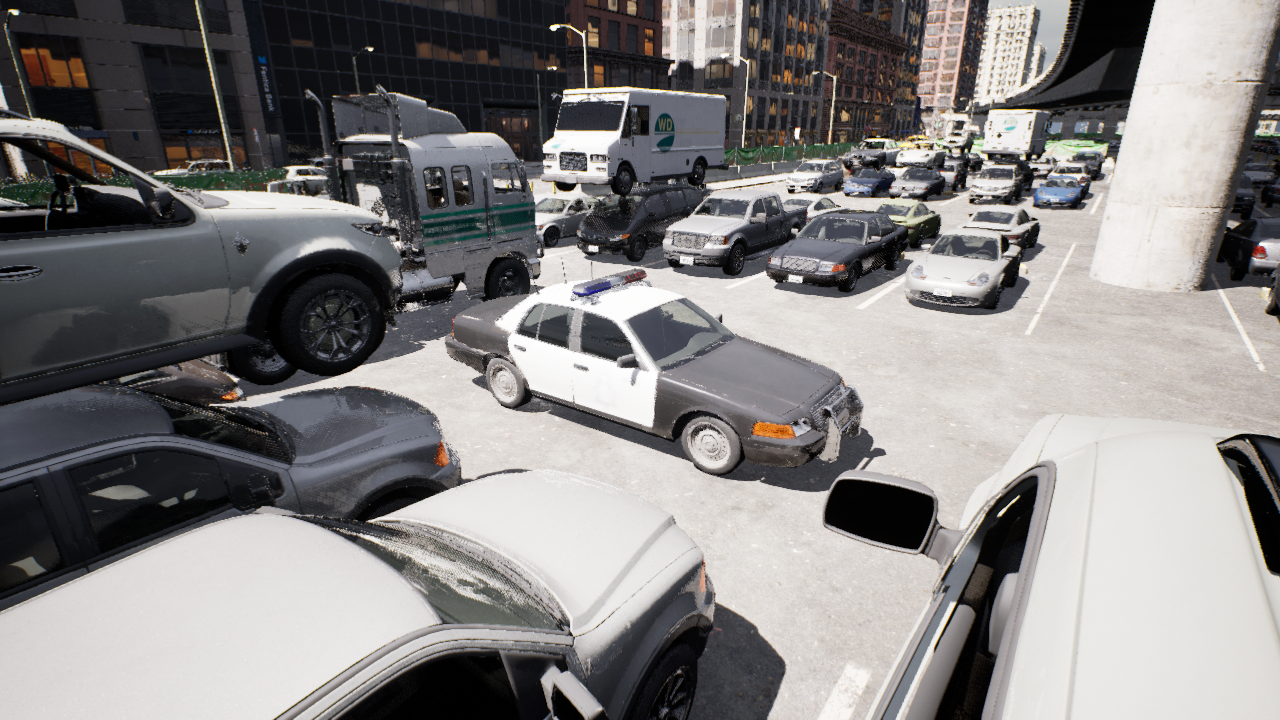
Venue: arterial
Lighting: clear day
Vehicle rig: sedan